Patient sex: M
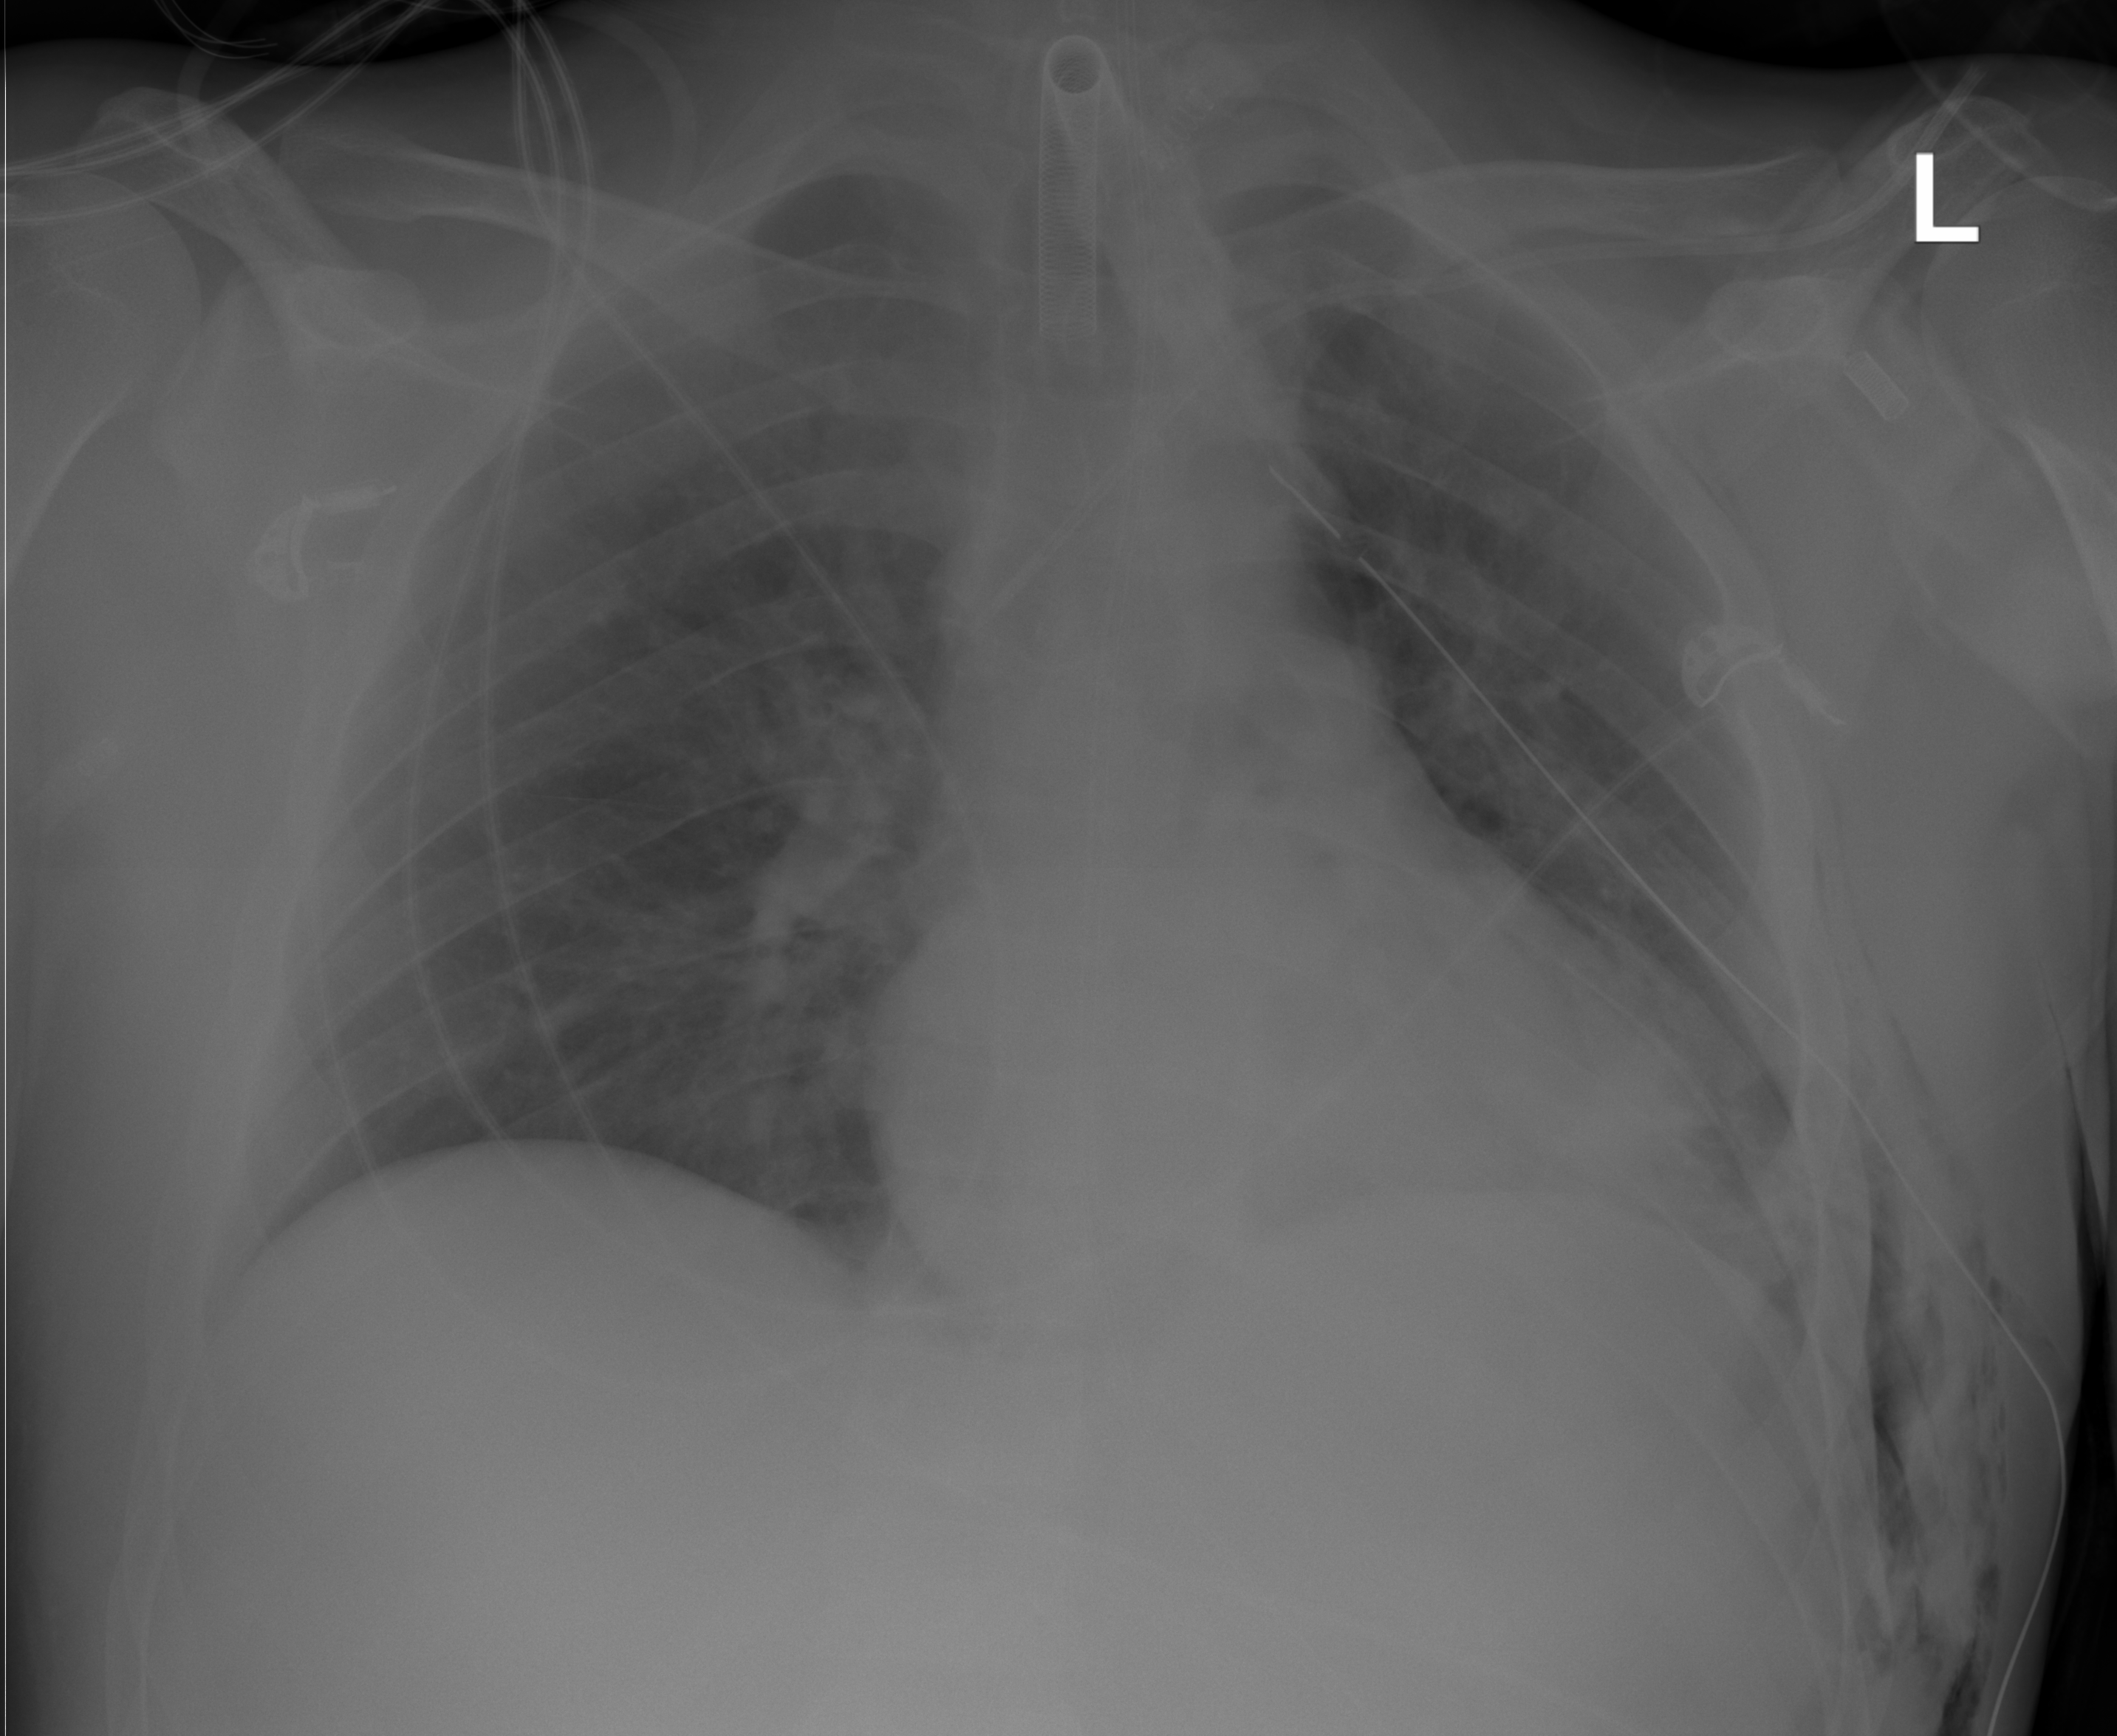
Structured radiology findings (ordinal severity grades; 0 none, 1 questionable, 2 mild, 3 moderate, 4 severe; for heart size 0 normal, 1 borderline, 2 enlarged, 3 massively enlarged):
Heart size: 0
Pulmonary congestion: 0
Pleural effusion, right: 0
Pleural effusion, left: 0
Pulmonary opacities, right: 0
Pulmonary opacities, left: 0
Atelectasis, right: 0
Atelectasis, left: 2